Interaction volume radius: 10 \u00c5
Interaction volume height: 15 \u00c5
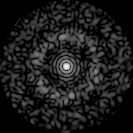
Disorder parameter: 0.8285